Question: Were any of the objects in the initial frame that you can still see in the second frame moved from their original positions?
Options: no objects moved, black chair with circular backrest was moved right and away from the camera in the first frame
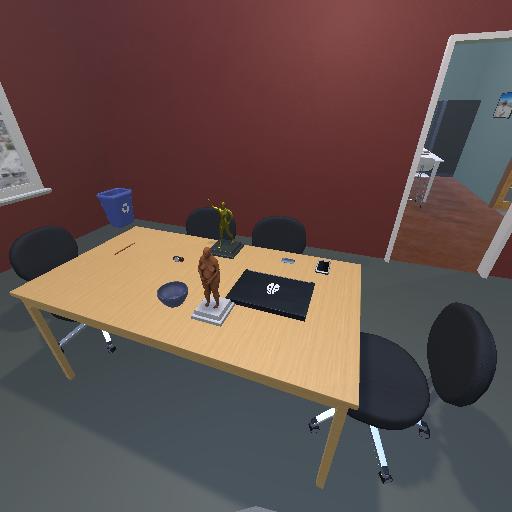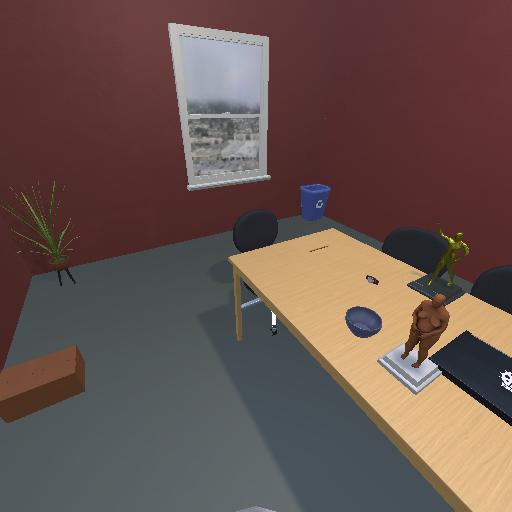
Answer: no objects moved